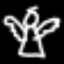
Label: angel